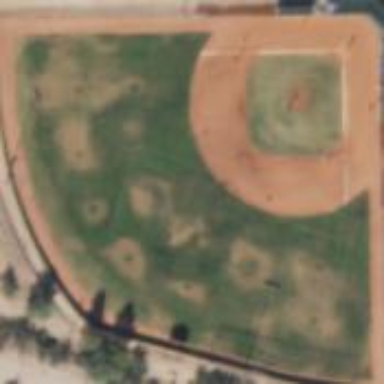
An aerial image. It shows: Softball pitch for leisure and sport activities.